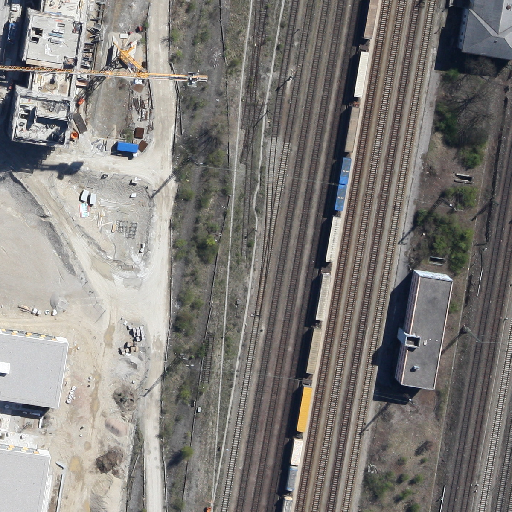
Referring expression: building along the road